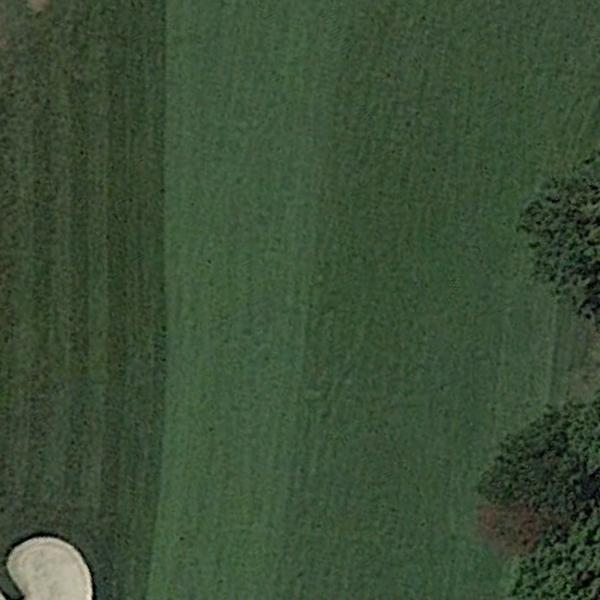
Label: Meadow